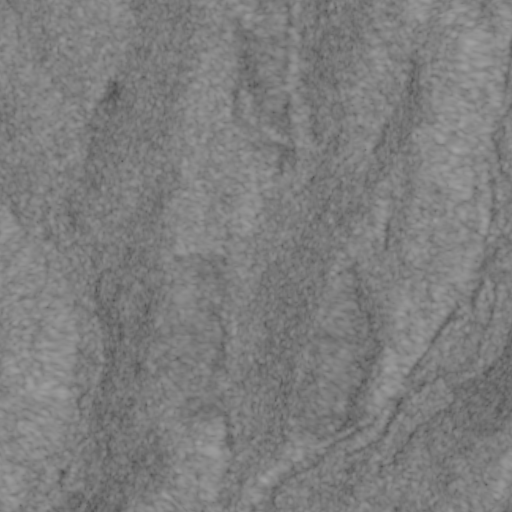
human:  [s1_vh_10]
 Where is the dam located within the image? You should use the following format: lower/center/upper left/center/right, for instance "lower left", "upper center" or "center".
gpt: The dam is located in the center left of the image.
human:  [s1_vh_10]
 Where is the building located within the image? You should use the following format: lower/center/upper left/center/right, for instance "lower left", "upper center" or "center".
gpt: The building is located in the upper left of the image.
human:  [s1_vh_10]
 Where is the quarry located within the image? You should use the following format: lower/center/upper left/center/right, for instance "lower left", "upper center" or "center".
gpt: There is no quarry in the image.

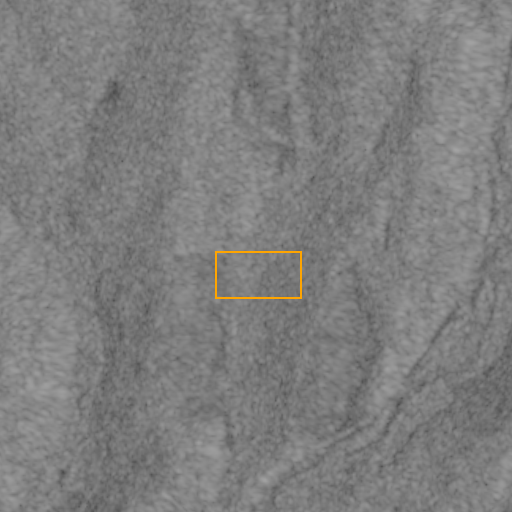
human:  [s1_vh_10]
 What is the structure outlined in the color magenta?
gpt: There is no magenta outline.
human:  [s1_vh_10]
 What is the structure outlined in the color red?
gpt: There is no structure outlined in red.